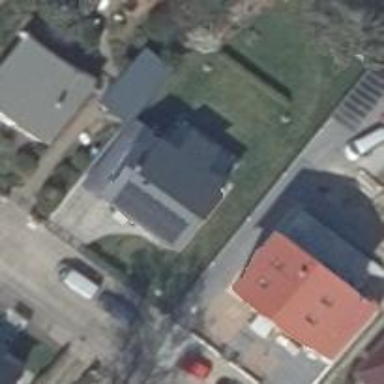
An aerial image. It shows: Detached building with gabled roof.